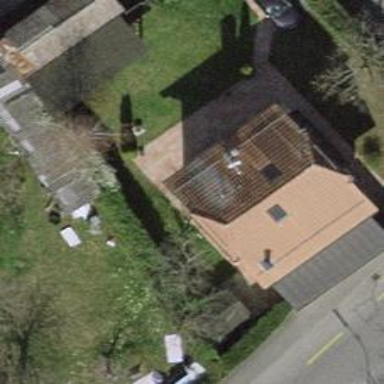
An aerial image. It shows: Garden enclosed by fence.